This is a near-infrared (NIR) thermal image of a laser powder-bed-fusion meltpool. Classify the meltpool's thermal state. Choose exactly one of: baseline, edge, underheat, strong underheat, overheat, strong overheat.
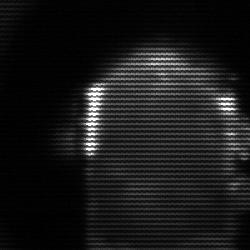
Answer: baseline